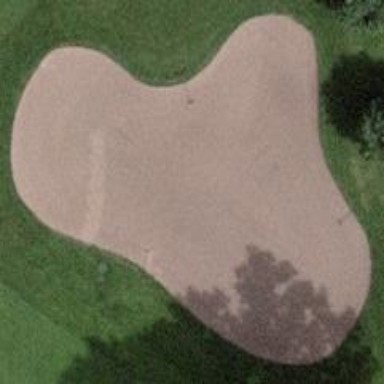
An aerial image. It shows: Bunker on golf course.